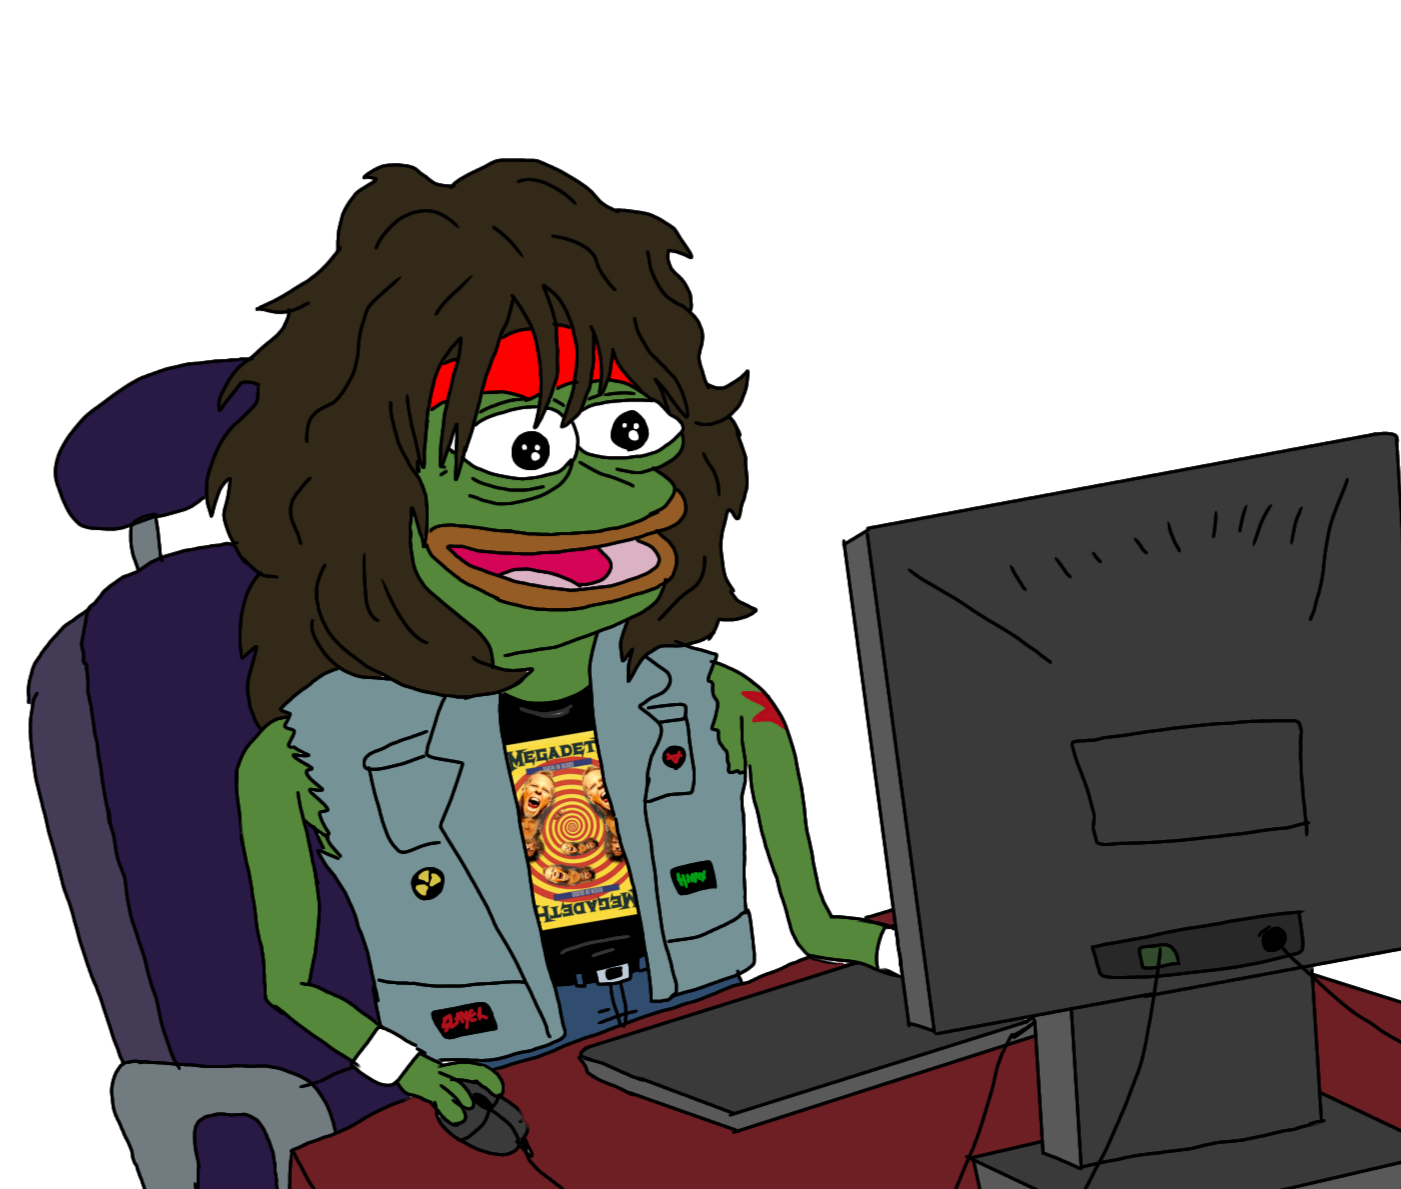
Label: 5_Pepe